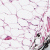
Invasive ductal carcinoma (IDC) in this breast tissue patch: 0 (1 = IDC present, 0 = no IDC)